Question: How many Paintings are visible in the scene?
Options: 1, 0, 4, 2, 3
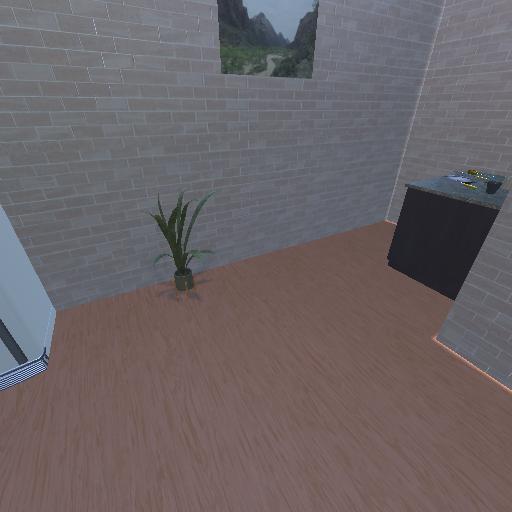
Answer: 1